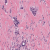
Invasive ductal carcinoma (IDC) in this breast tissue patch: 1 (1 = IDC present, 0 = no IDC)